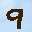
Label: 9